Interaction volume radius: 10 \u00c5
Interaction volume height: 10 \u00c5
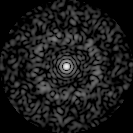
Disorder parameter: 0.8507